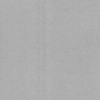
Label: dusty